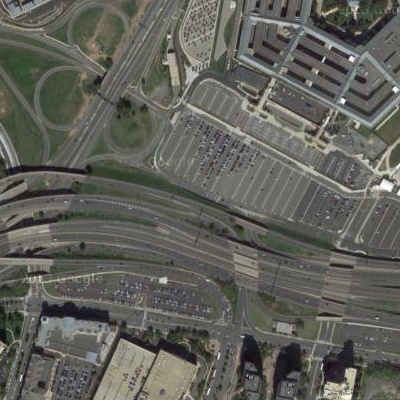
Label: gParking